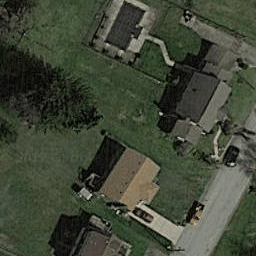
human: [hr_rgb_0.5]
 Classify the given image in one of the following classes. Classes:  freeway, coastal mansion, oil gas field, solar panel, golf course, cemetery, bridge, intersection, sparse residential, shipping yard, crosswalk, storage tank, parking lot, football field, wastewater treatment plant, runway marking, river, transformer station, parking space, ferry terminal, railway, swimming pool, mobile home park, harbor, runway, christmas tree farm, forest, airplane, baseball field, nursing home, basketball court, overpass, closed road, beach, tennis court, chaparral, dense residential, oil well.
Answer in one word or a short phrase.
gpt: sparse residential